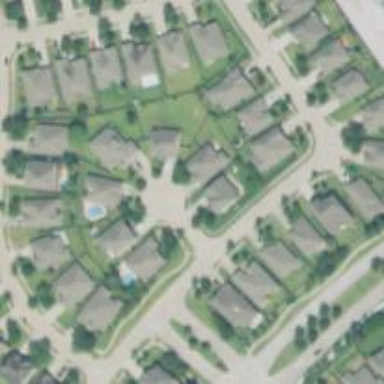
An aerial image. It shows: Residential road.